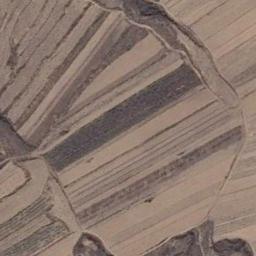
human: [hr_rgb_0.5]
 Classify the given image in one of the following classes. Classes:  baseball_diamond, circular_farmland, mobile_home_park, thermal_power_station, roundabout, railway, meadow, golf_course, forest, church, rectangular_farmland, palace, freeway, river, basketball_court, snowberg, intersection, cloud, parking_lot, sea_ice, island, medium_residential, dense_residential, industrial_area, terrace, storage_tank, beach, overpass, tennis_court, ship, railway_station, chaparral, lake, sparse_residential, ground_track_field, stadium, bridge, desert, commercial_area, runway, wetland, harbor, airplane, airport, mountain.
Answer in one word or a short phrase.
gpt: terrace